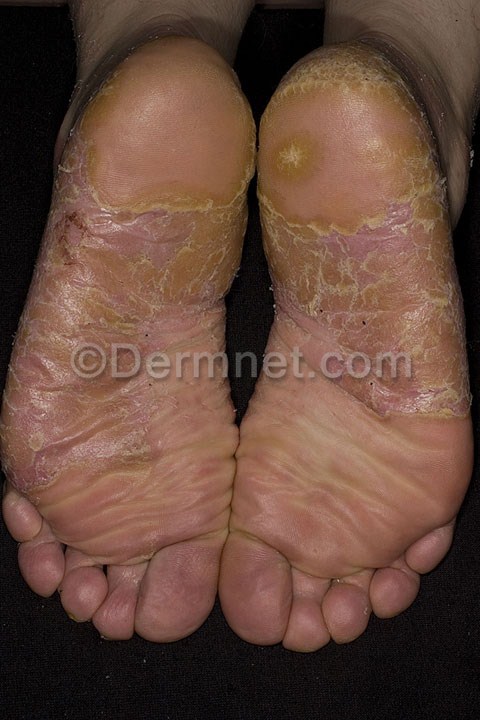
Disease: Psoriasis pictures Lichen Planus and related diseases